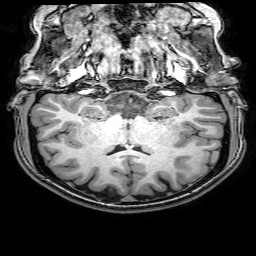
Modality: T1w
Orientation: sagittal
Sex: female
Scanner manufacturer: philips
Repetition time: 0.008135 s
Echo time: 0.00372 s